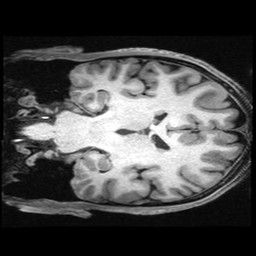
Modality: T1w
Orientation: coronal
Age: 25
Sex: male